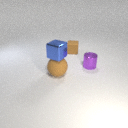
small blue metal cube above large brown rubber sphere